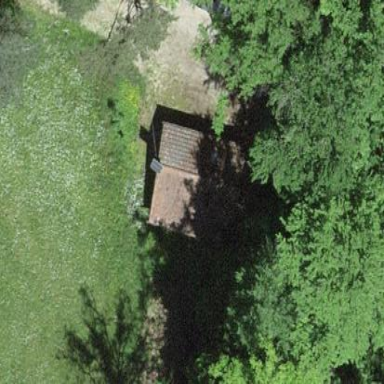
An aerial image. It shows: Hut.